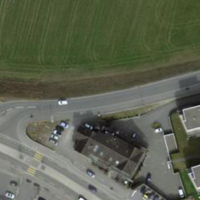
EUNIS habitat code: 25
Species observed at this site:
Trifolium pratense